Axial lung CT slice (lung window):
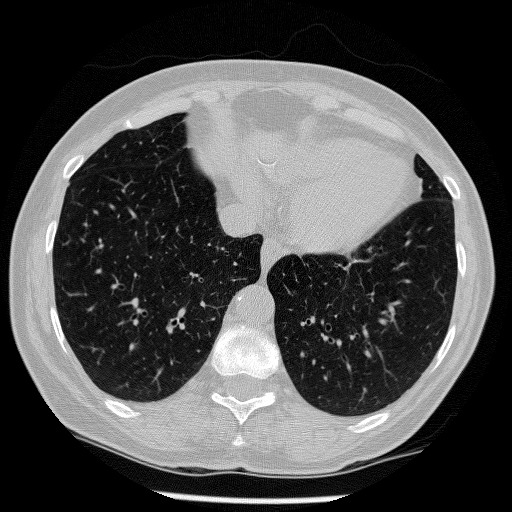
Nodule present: no